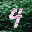
Label: 4